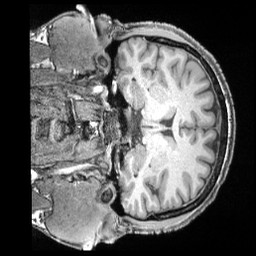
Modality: T1w
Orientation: coronal
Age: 33
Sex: male
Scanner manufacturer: siemens
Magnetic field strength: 3 T
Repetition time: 2 s
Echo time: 0.00211 s